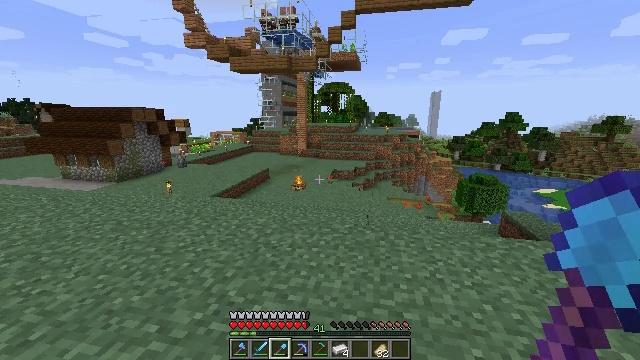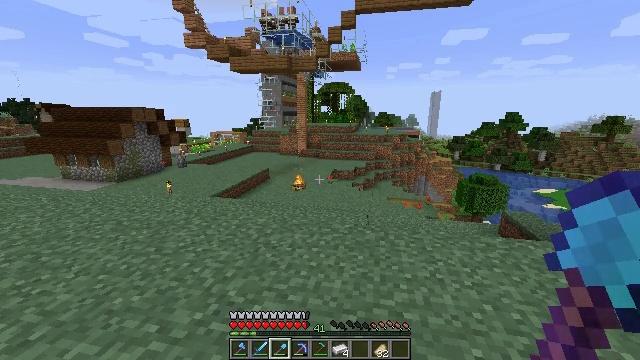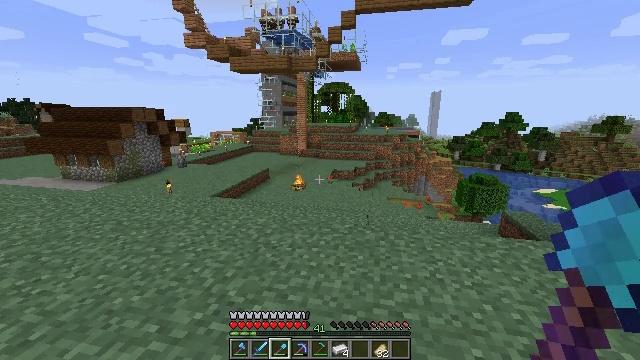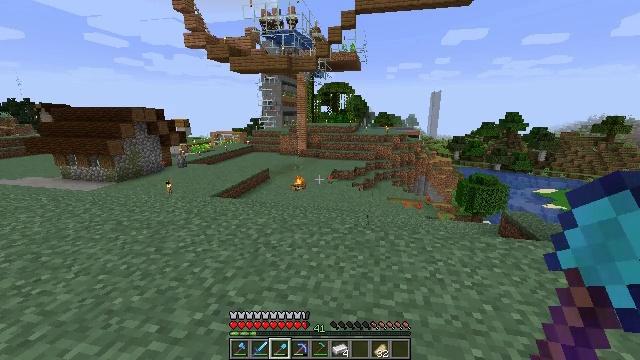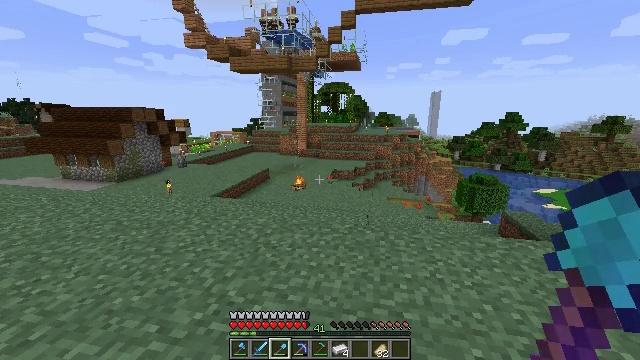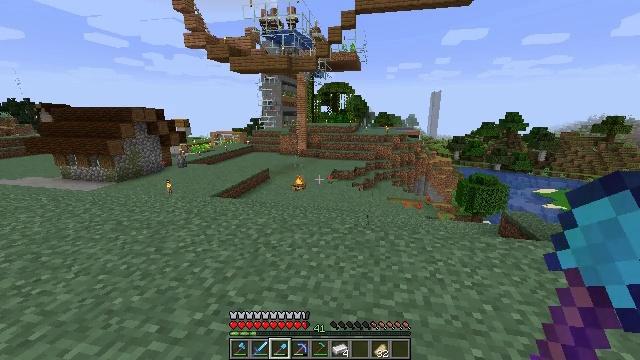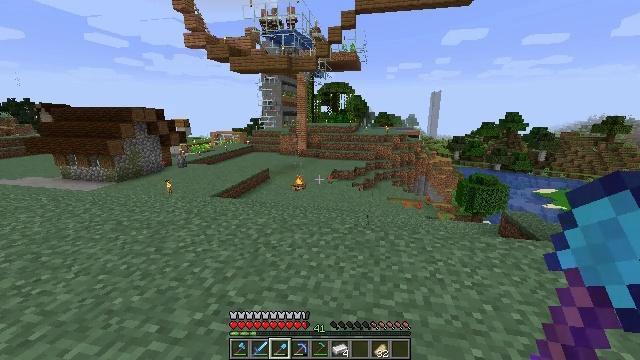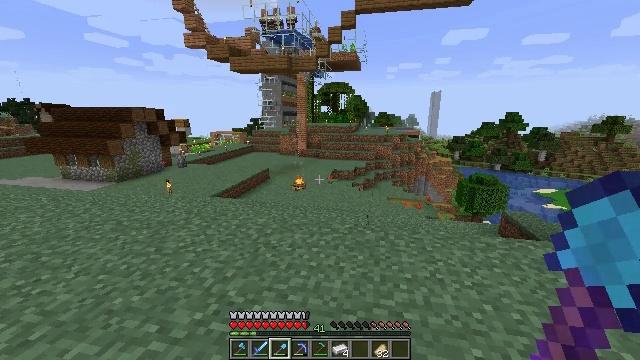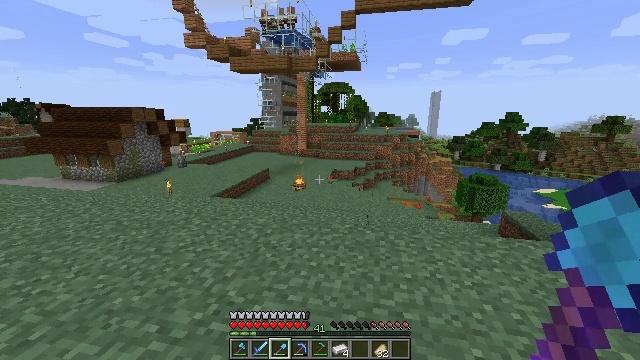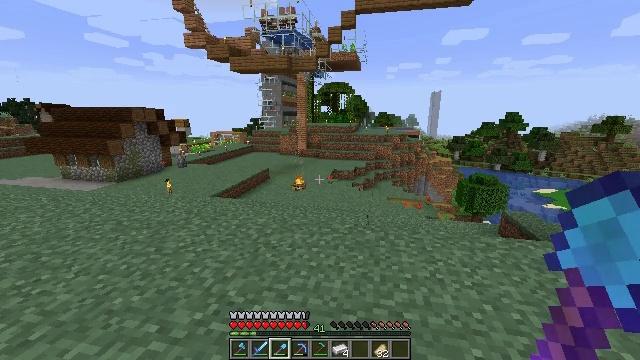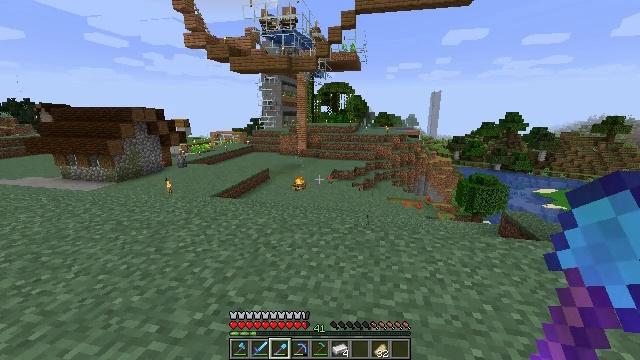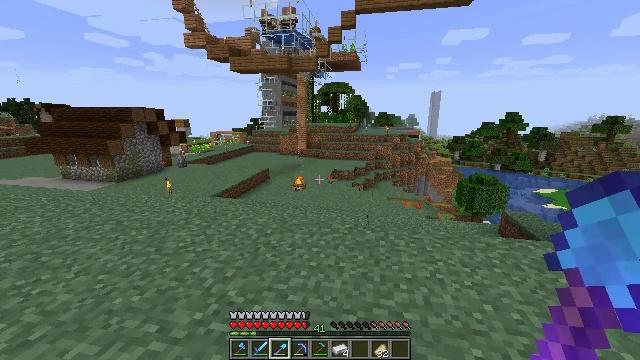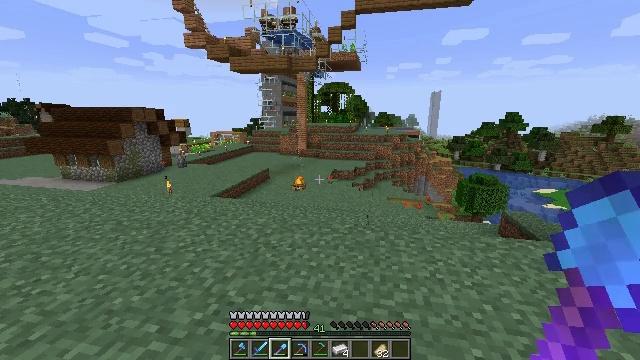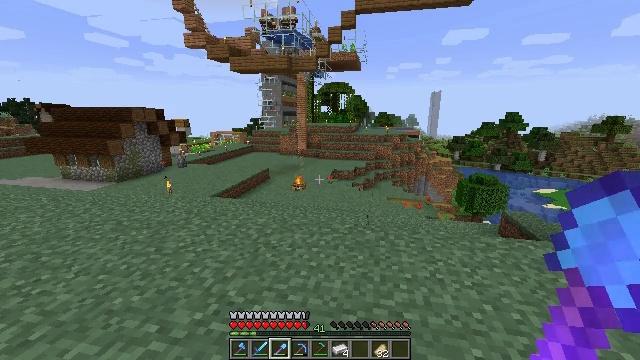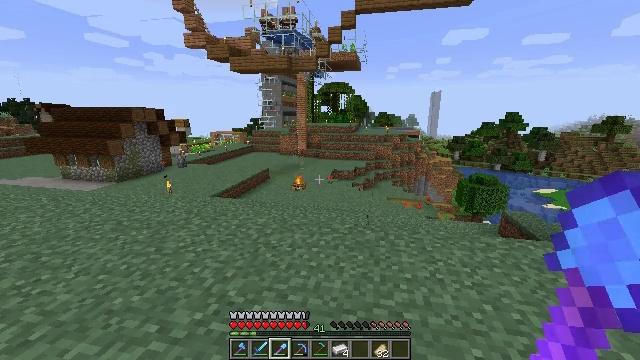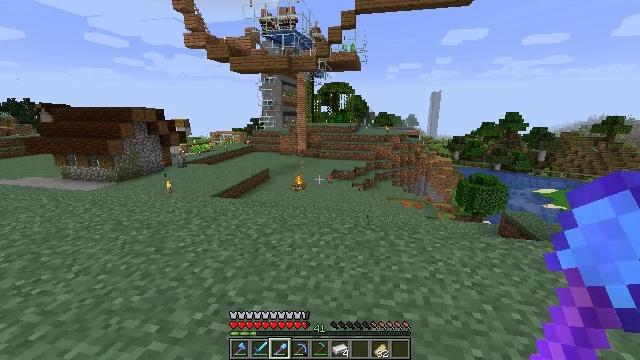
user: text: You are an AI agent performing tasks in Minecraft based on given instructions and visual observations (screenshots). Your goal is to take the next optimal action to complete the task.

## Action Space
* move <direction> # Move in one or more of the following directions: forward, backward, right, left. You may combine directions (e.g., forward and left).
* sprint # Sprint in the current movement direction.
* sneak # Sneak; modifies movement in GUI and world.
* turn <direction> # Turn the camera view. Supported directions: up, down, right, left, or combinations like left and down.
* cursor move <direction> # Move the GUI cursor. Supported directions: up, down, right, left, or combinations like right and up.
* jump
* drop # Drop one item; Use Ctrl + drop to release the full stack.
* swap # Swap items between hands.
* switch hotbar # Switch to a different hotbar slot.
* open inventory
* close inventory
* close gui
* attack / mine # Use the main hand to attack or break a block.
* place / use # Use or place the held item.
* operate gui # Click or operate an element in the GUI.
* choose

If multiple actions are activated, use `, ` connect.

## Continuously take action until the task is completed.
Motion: motion action
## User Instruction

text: Take dried kelp to craft a dried kelp block.
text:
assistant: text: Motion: no_op
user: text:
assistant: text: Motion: no_op
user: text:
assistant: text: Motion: no_op
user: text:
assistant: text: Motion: no_op
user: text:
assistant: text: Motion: no_op
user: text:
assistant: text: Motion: no_op
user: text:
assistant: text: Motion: no_op
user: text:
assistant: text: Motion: no_op
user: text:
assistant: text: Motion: no_op
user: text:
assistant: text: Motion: no_op
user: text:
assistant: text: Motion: no_op
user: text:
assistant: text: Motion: no_op
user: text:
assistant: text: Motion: no_op
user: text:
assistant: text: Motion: no_op
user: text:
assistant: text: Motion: no_op
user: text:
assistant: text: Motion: no_op
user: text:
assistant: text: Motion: no_op
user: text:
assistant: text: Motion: no_op
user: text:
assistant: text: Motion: no_op
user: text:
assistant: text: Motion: no_op
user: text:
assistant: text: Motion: no_op
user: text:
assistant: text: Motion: no_op
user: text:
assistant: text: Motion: no_op
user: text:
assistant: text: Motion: no_op
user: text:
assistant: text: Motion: no_op
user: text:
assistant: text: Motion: no_op
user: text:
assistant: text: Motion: no_op
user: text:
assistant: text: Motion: no_op
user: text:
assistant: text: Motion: no_op
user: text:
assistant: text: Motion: no_op